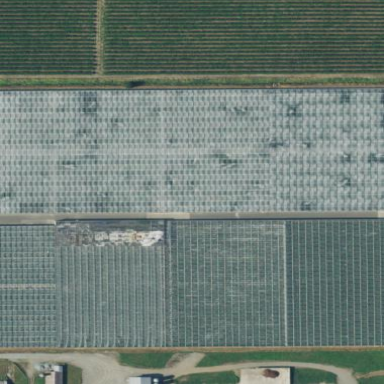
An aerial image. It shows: Greenhouse.